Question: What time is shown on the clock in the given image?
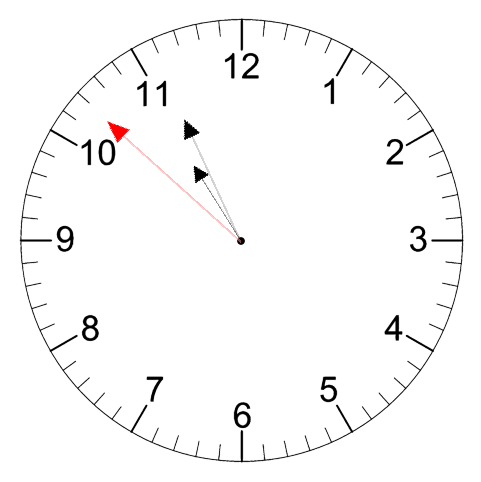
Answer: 10:55:52